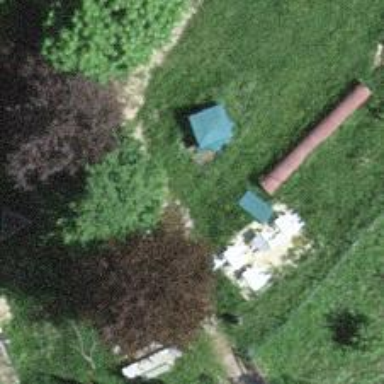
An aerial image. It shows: Picnic table located in leisure land area.